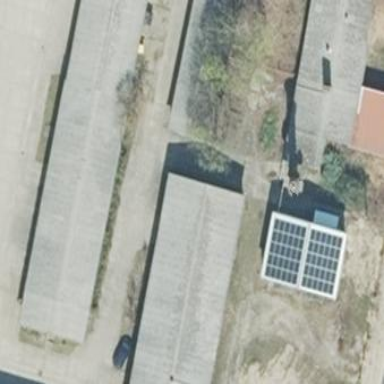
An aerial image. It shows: Gabled farm auxiliary building with grey roof. The roof is oriented along the structure.